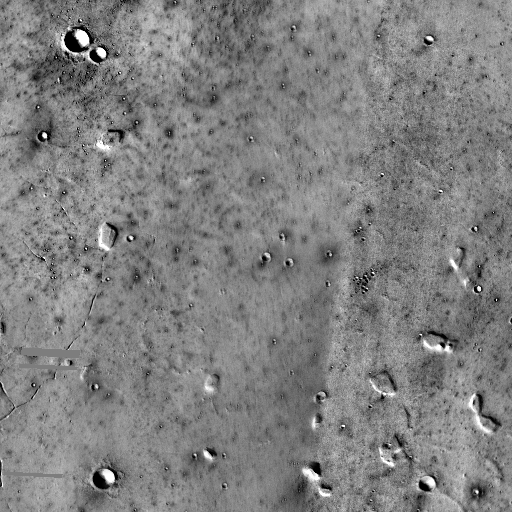
Crater classes present: Background, Other, Secondary